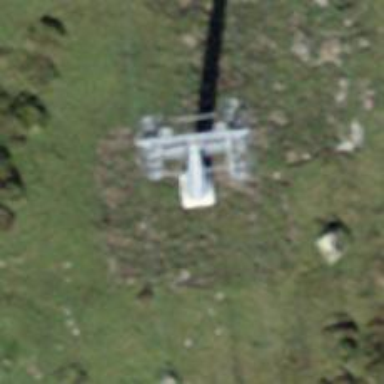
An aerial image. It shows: Pylon for aerialway.